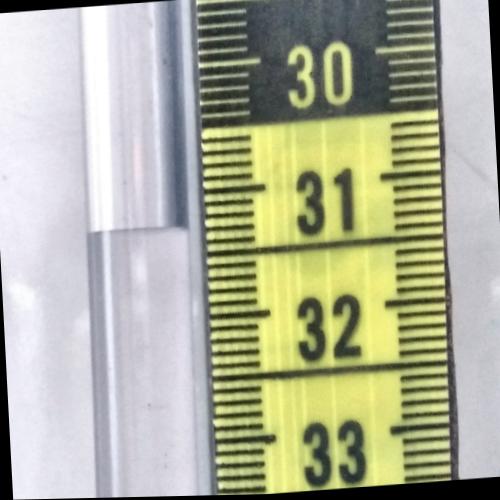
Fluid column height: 31.3 cm